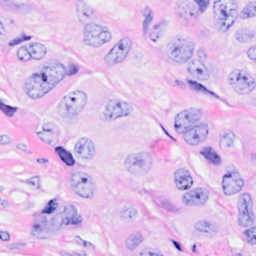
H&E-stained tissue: Breast